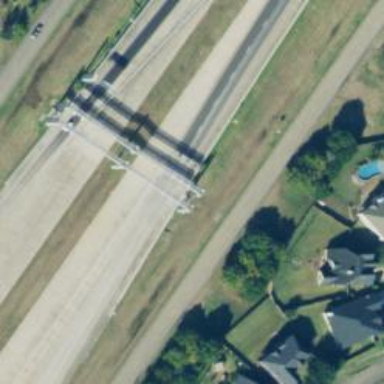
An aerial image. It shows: Toll gantry on the road.